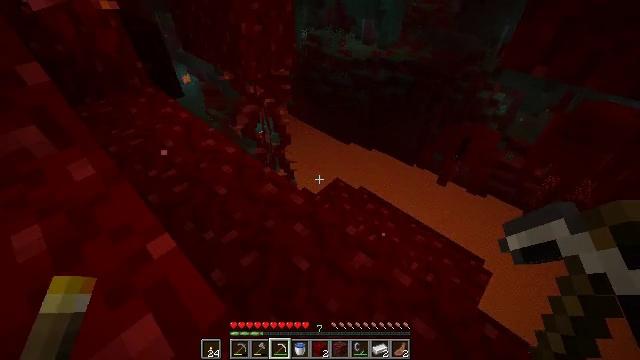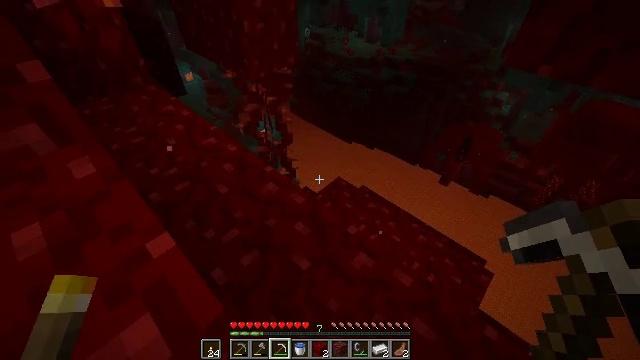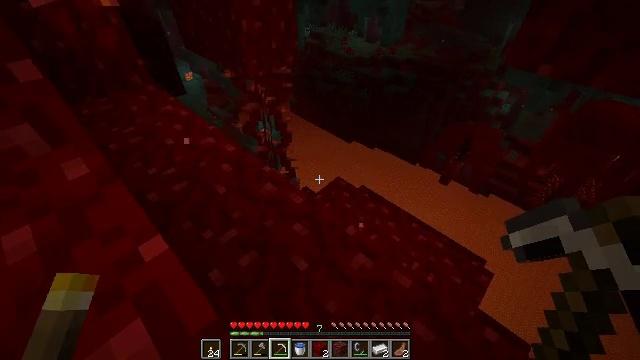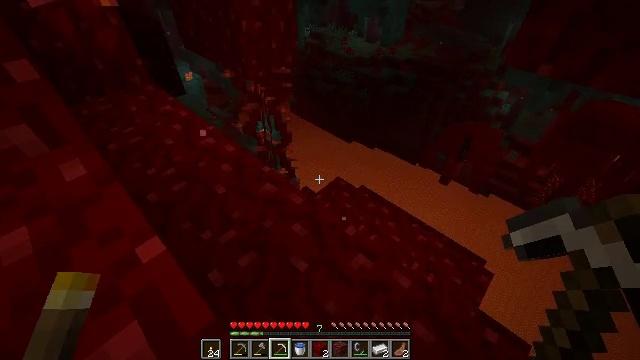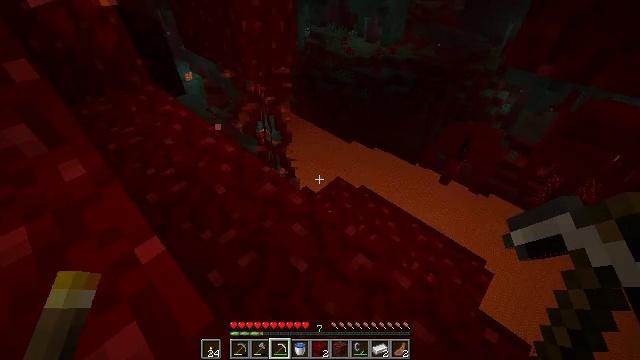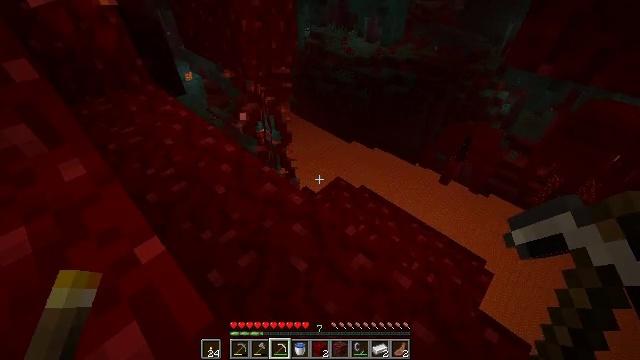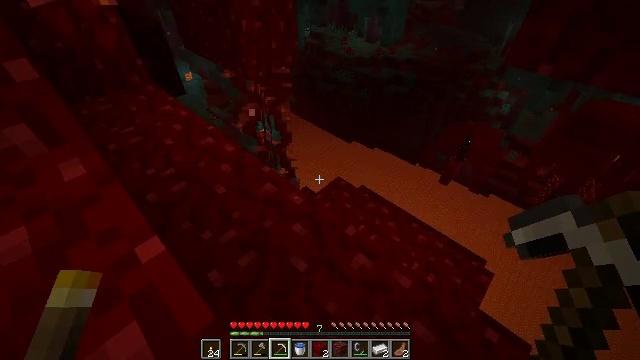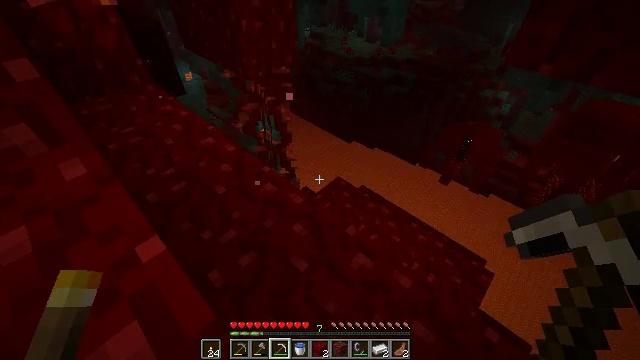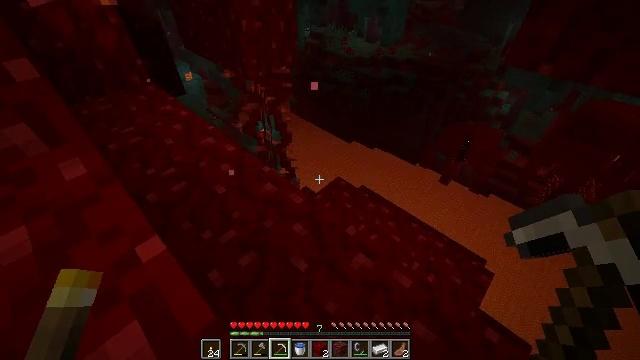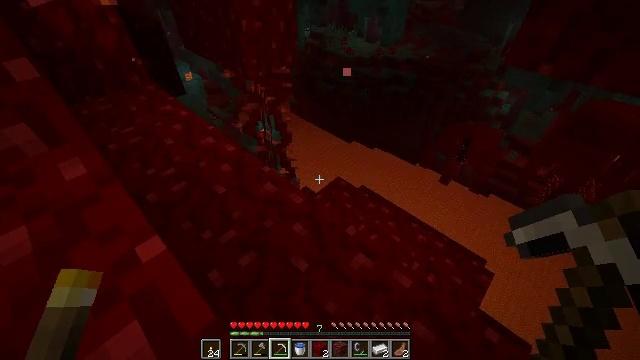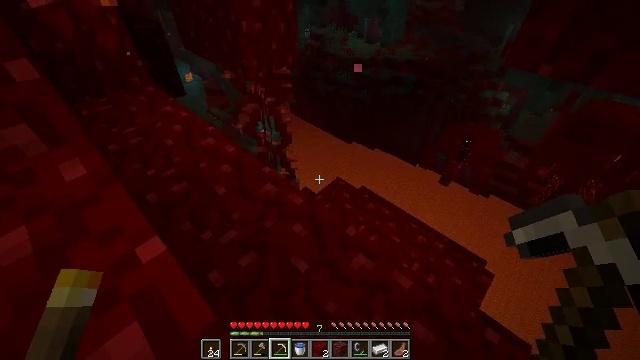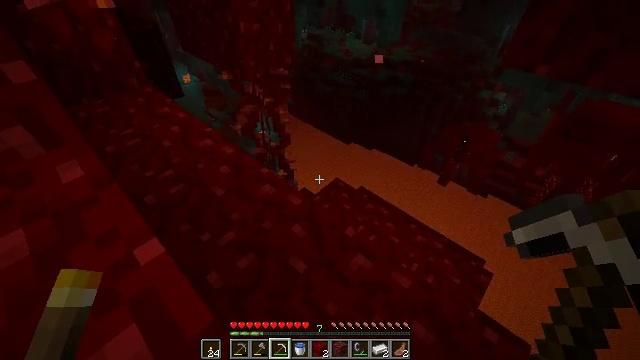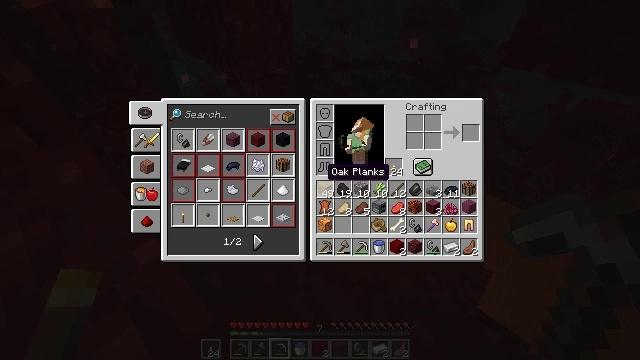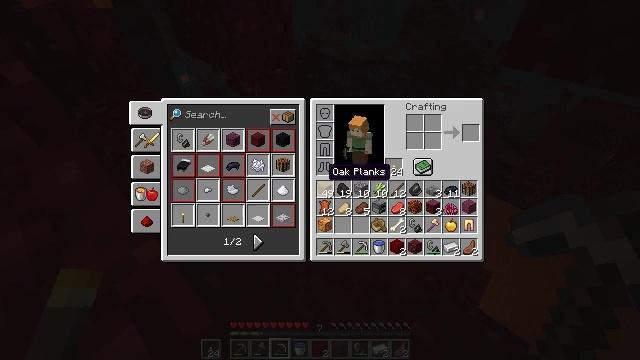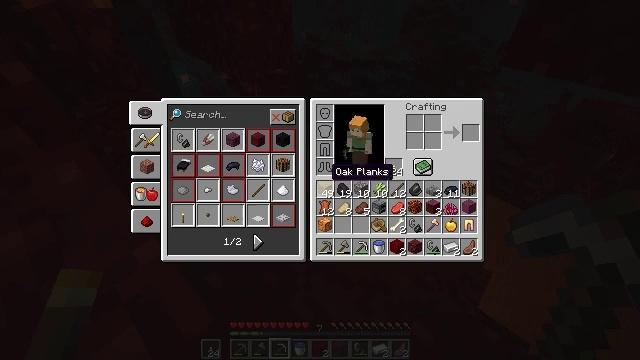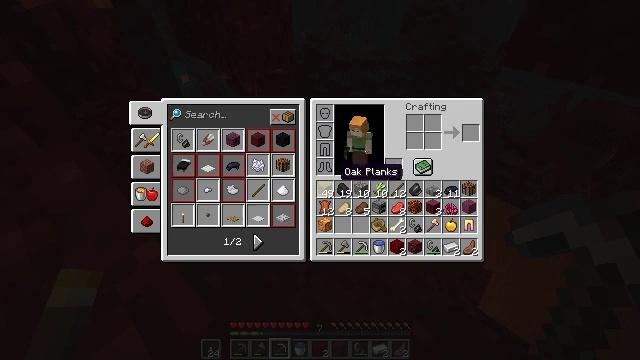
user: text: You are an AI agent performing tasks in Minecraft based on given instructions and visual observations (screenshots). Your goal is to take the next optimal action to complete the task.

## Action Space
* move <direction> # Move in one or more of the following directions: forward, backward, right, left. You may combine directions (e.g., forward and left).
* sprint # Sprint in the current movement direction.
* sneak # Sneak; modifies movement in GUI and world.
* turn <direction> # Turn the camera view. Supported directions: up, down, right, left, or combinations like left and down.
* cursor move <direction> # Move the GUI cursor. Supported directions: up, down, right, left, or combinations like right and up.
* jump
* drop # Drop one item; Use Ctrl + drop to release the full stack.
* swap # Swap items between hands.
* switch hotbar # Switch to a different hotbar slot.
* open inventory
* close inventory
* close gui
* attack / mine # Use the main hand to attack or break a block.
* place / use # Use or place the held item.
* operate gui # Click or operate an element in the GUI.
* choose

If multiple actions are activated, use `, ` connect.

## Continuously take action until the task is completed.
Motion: motion action
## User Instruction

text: Break the weeping vines plant.
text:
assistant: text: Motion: no_op
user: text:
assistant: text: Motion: no_op
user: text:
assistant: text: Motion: no_op
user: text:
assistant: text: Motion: no_op
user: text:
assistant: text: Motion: no_op
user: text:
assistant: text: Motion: no_op
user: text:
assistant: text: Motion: no_op
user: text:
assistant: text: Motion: no_op
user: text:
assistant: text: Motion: no_op
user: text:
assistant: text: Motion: no_op
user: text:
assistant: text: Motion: no_op
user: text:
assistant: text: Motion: open inventory
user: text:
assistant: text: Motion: open inventory
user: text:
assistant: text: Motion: open inventory
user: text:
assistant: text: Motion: cursor move right
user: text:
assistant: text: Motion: cursor move right
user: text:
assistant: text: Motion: cursor move right
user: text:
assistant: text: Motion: cursor move right
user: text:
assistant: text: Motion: no_op
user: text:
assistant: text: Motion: no_op
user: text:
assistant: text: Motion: cursor move right
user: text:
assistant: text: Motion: cursor move right
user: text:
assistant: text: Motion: no_op
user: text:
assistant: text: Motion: no_op
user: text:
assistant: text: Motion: cursor move right
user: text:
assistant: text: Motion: cursor move right
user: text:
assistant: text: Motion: no_op
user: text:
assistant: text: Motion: cursor move left
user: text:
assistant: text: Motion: cursor move left
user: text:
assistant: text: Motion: cursor move left